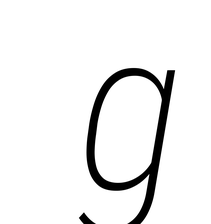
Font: Roboto-Italic_Condensed_ExtraLight_Italic